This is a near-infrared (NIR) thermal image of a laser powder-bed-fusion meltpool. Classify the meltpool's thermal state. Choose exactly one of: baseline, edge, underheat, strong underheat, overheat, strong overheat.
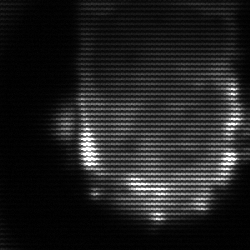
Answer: baseline